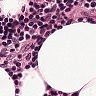
Metastatic tissue present: no